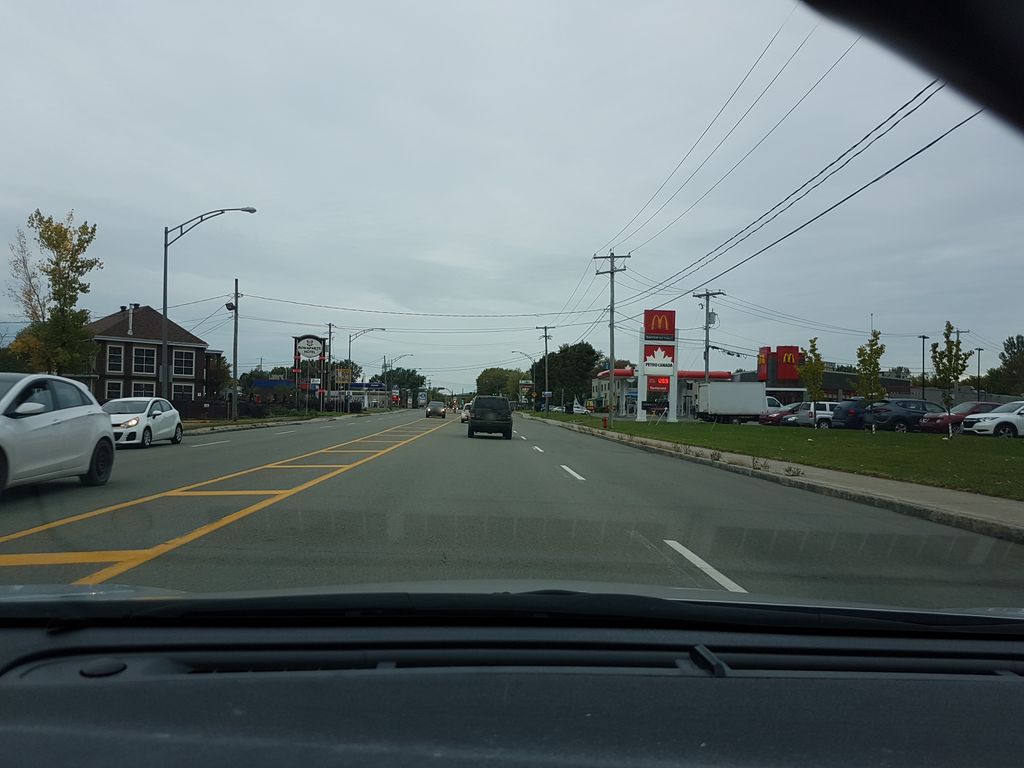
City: quebec_city